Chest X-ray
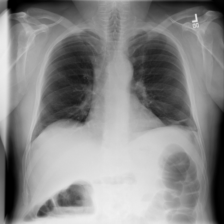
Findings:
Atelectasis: positive
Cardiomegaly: negative
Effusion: negative
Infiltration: negative
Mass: negative
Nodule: negative
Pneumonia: negative
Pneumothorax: negative
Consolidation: negative
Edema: negative
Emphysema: negative
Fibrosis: negative
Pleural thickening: negative
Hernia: negative